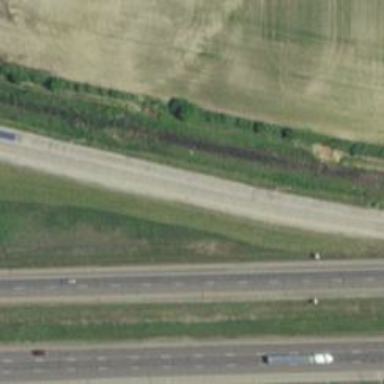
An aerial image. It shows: Offramp on motorway link.